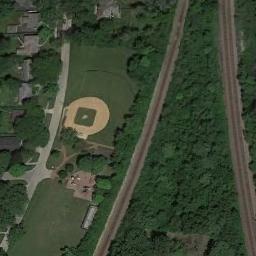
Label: baseball_diamond